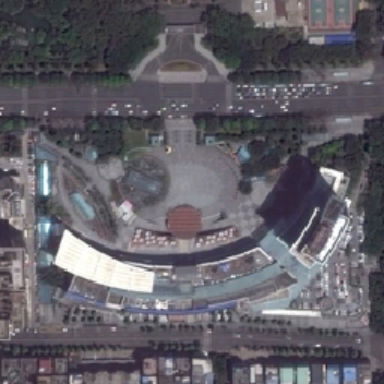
Some trees and some buildings in the park .